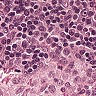
Metastatic tissue present: no